Field crop: tomato
Growth stage: 1
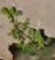
Species: portulaca